Question: I'm doing some cut and paste from a lot of different data sources. I'm trying to insert code in multiple lines in a multiple line code so that for the first line of the pasted code go between two specific points of the original code and the same for the second and so on. It's something like insert blocks of code between splitted multiple lines of code. The picture .gif below show what I mean:

How can I do that? I'm trying with VIM but I can't paste multi lines code.
Here is the sample:
'''
VIOLET=SpectralBand([0.380,0.450],'violet')
BLUE= SpectralBand([0.450,0.495],'b')
GREEN= SpectralBand([0.495,0.570],'g')
YELLOW=SpectralBand([0.570,0.590],'y')
ORANGE=SpectralBand([0.590,0.620],'orange')
RED= SpectralBand([0.620,0.750],'r')
"viol3et", 45839,
"bl3ue" , 43903,
"gre3en" , 28392,
"y3ellow", 23049,
"o3range", 12389,
"r3ed" , 32840,
'''
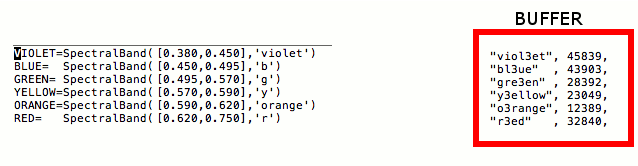
Answer: You should select the top left corner with the cursor, type Control+V, then go to last line, and type $ to get the end of all lines (this was missed in other answers).
Then you delete with d, go to the destination, and use p.
For you exact sample, the solution in vim is:
'''
G0<c-v>{j$dggf(p
'''
Decomposed as:
'''
G go to last line of file
0 go to its first character
<c-V> to start a blockwise selection
{ go to previous empty line
j go to next line (hence the beginning of block)
$ extend the blockwise selection to end of ALL lines (that was my point)
d delete and store the block
gg go to first line of file
f( go to next character '(' if on same line.
p to paste the block after the column of current character.
'''
An alternative to $ is to enable
'''
:set virtualedit=all
'''
and that will do the job if you cannot put the cursor at the destination (when beyond end of its line).